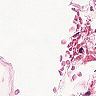
Metastatic tissue present: no